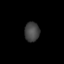
Tissue: lung
Cell type: Fibroblasts
Senescence score: 0.6101
Nuclear area (px): 288
Mean DAPI intensity: 67.479